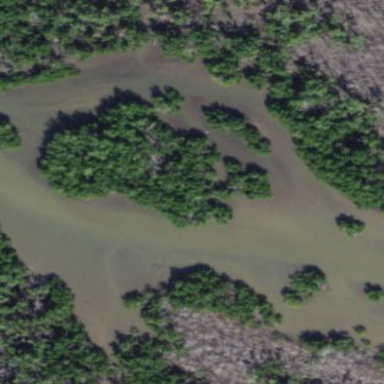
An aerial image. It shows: Mangrove wetland featuring Mangrove Swamp plant community.